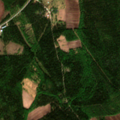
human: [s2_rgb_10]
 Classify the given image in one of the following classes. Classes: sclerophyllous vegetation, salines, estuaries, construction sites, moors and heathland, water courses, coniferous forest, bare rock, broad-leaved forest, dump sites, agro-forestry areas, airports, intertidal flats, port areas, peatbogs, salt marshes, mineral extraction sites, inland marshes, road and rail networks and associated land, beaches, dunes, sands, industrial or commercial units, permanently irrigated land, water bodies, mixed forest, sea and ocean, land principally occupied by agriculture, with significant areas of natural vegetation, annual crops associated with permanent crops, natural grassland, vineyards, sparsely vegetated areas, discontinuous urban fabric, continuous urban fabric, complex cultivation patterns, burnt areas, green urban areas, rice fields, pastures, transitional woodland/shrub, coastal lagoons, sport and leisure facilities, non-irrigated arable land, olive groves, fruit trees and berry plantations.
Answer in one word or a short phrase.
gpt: land principally occupied by agriculture, with significant areas of natural vegetation, coniferous forest, mixed forest